RGB frame:
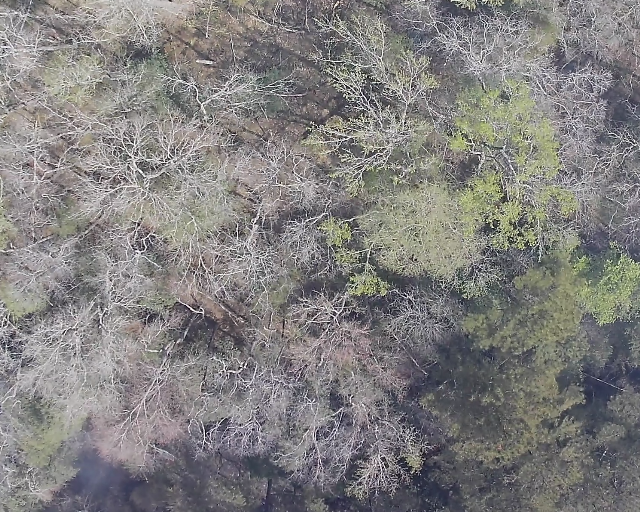
Thermal frame:
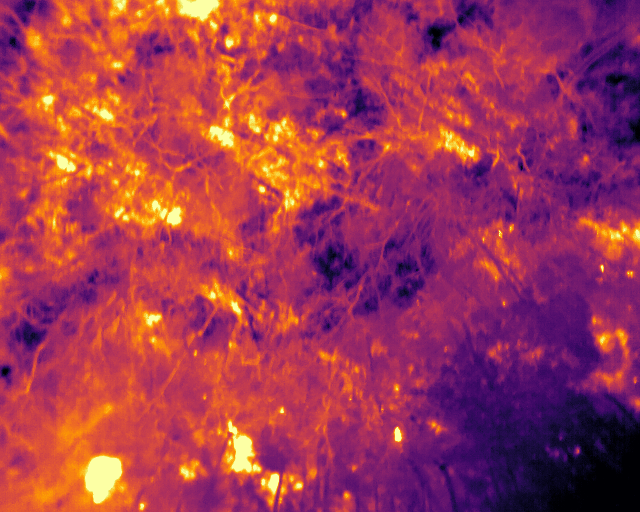
Captured: 2026-02-26 03:42:31
Pixels at or above 80 °C: 435 (fraction of frame: 0.001328)